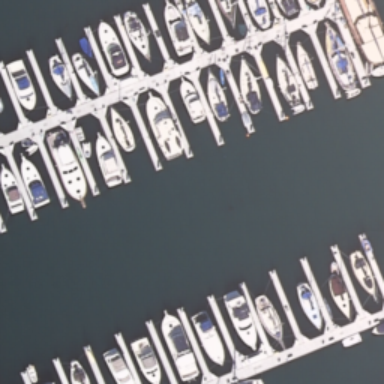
Lots of boats docked in lines at the harbor .